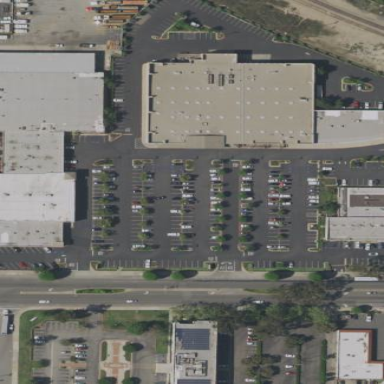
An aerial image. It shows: Retail area.